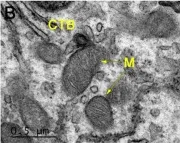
Electron microscopy analysis of placental sections showed alterations and virus-like particles in ZIKV infected samples. (A-D) Electron microscopy images of ultrathin sections of placental tissue from a single, non-ZIKV infected mother that exhibited regular cytotrophoblasts (CTB), syncytiotrophoblasts (STB), nucleus (N), mitochondria (M), and collagen filament structures (COL).
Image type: pathology (h&e)